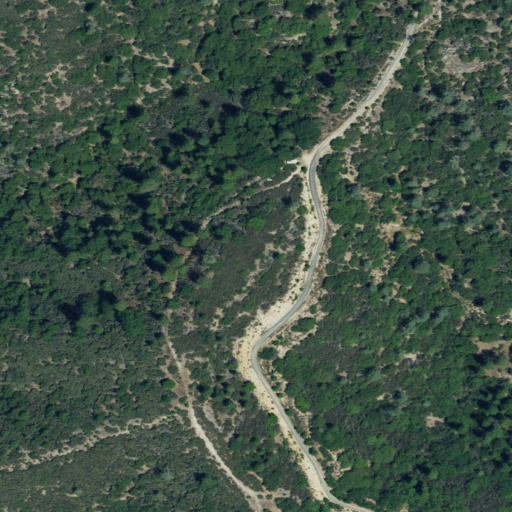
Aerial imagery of mountain in California named Union Hill containing grassland and shrub